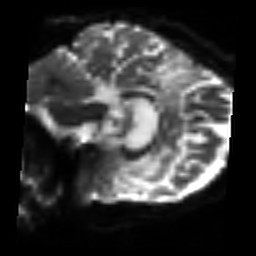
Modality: sbref
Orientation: sagittal
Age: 62
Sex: female
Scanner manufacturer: siemens
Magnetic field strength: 3 T
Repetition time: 3.2 s
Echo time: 0.081 s